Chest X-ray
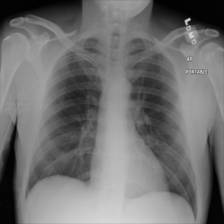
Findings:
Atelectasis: negative
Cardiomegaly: negative
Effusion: negative
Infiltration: negative
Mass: negative
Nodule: negative
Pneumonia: negative
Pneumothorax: negative
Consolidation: negative
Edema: negative
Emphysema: negative
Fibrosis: negative
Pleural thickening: negative
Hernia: negative